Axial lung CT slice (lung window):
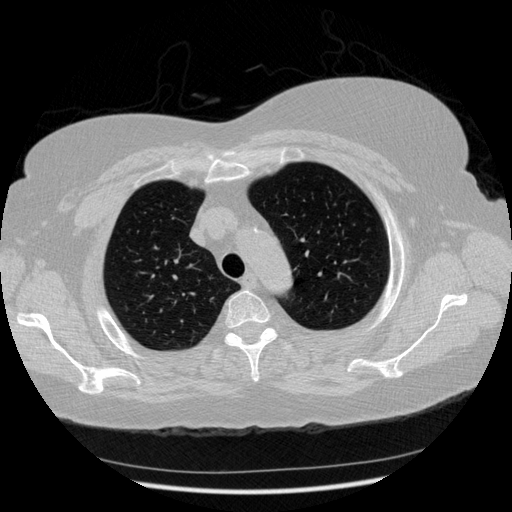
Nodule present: no